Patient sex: M
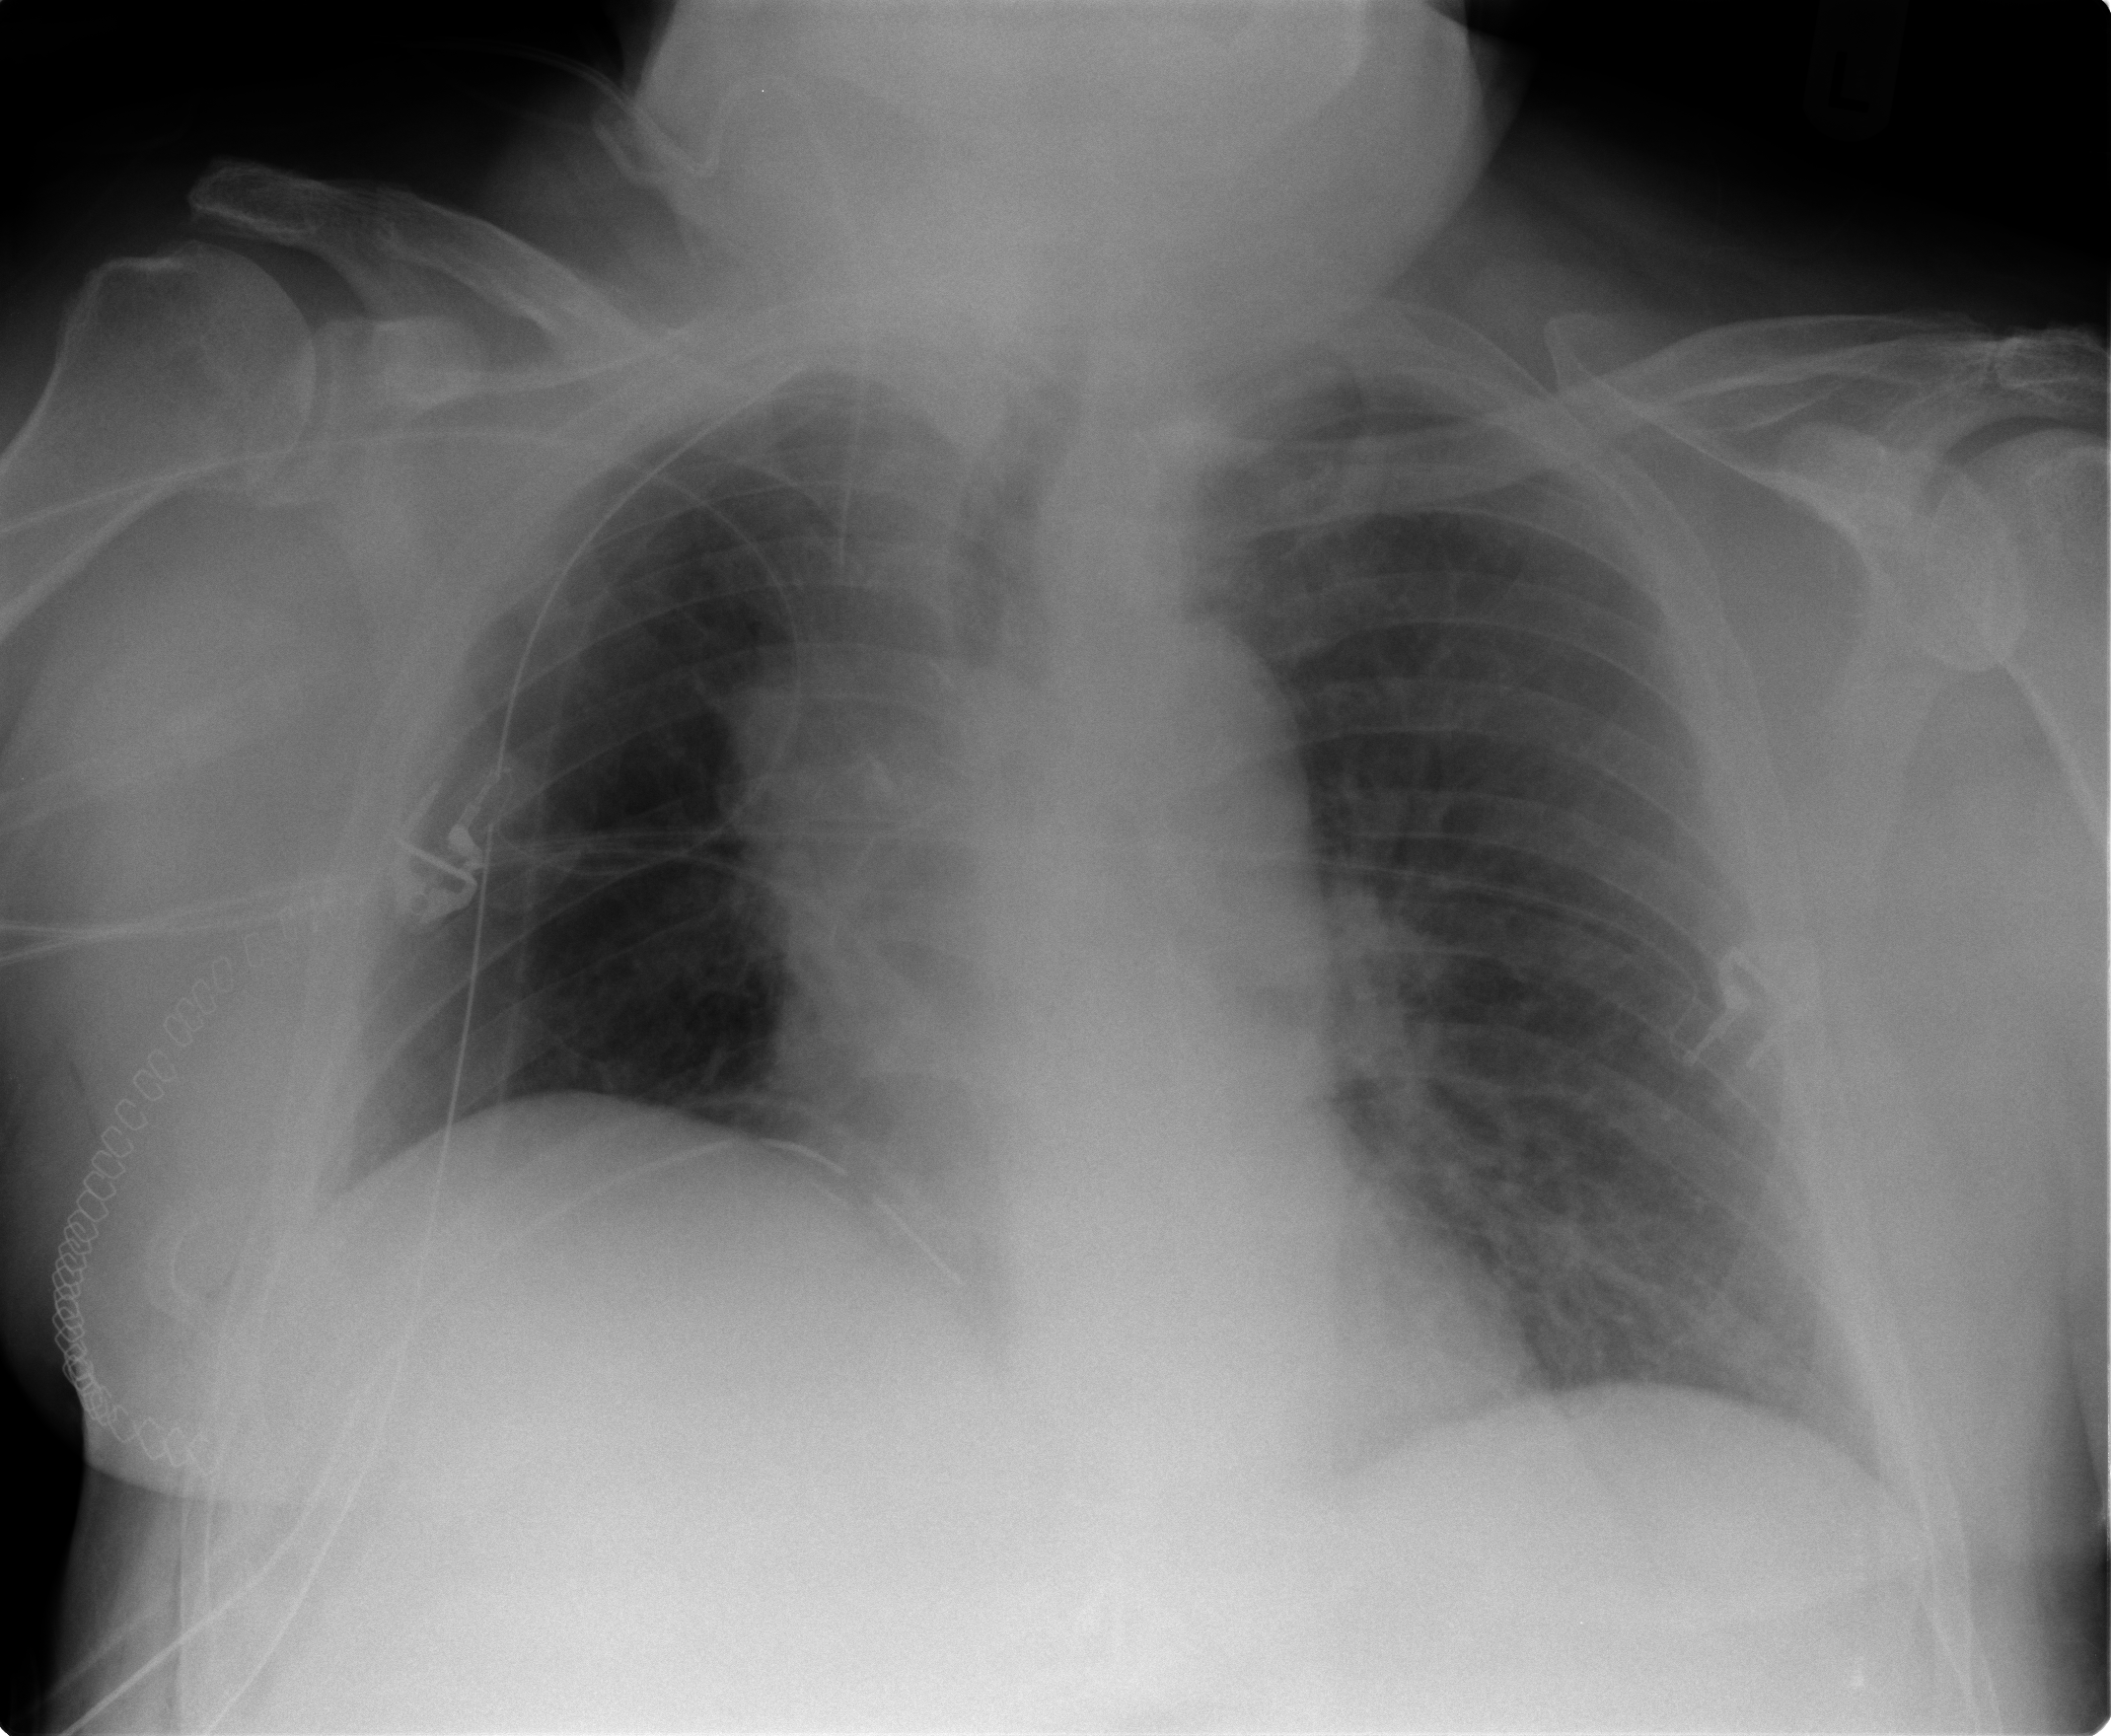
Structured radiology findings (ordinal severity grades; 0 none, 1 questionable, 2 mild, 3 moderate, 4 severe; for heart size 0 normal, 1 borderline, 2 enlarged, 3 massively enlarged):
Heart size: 0
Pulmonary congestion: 1
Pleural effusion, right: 0
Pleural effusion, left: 0
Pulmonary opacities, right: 0
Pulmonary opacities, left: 0
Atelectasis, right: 1
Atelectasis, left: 1